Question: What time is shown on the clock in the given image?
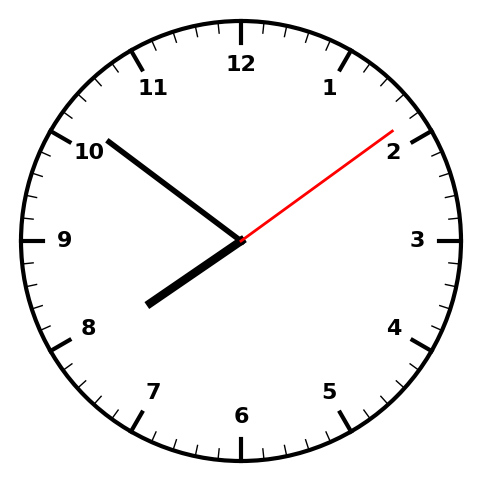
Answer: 07:51:09